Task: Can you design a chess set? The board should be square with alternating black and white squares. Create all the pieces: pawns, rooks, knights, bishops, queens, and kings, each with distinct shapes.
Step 2543:
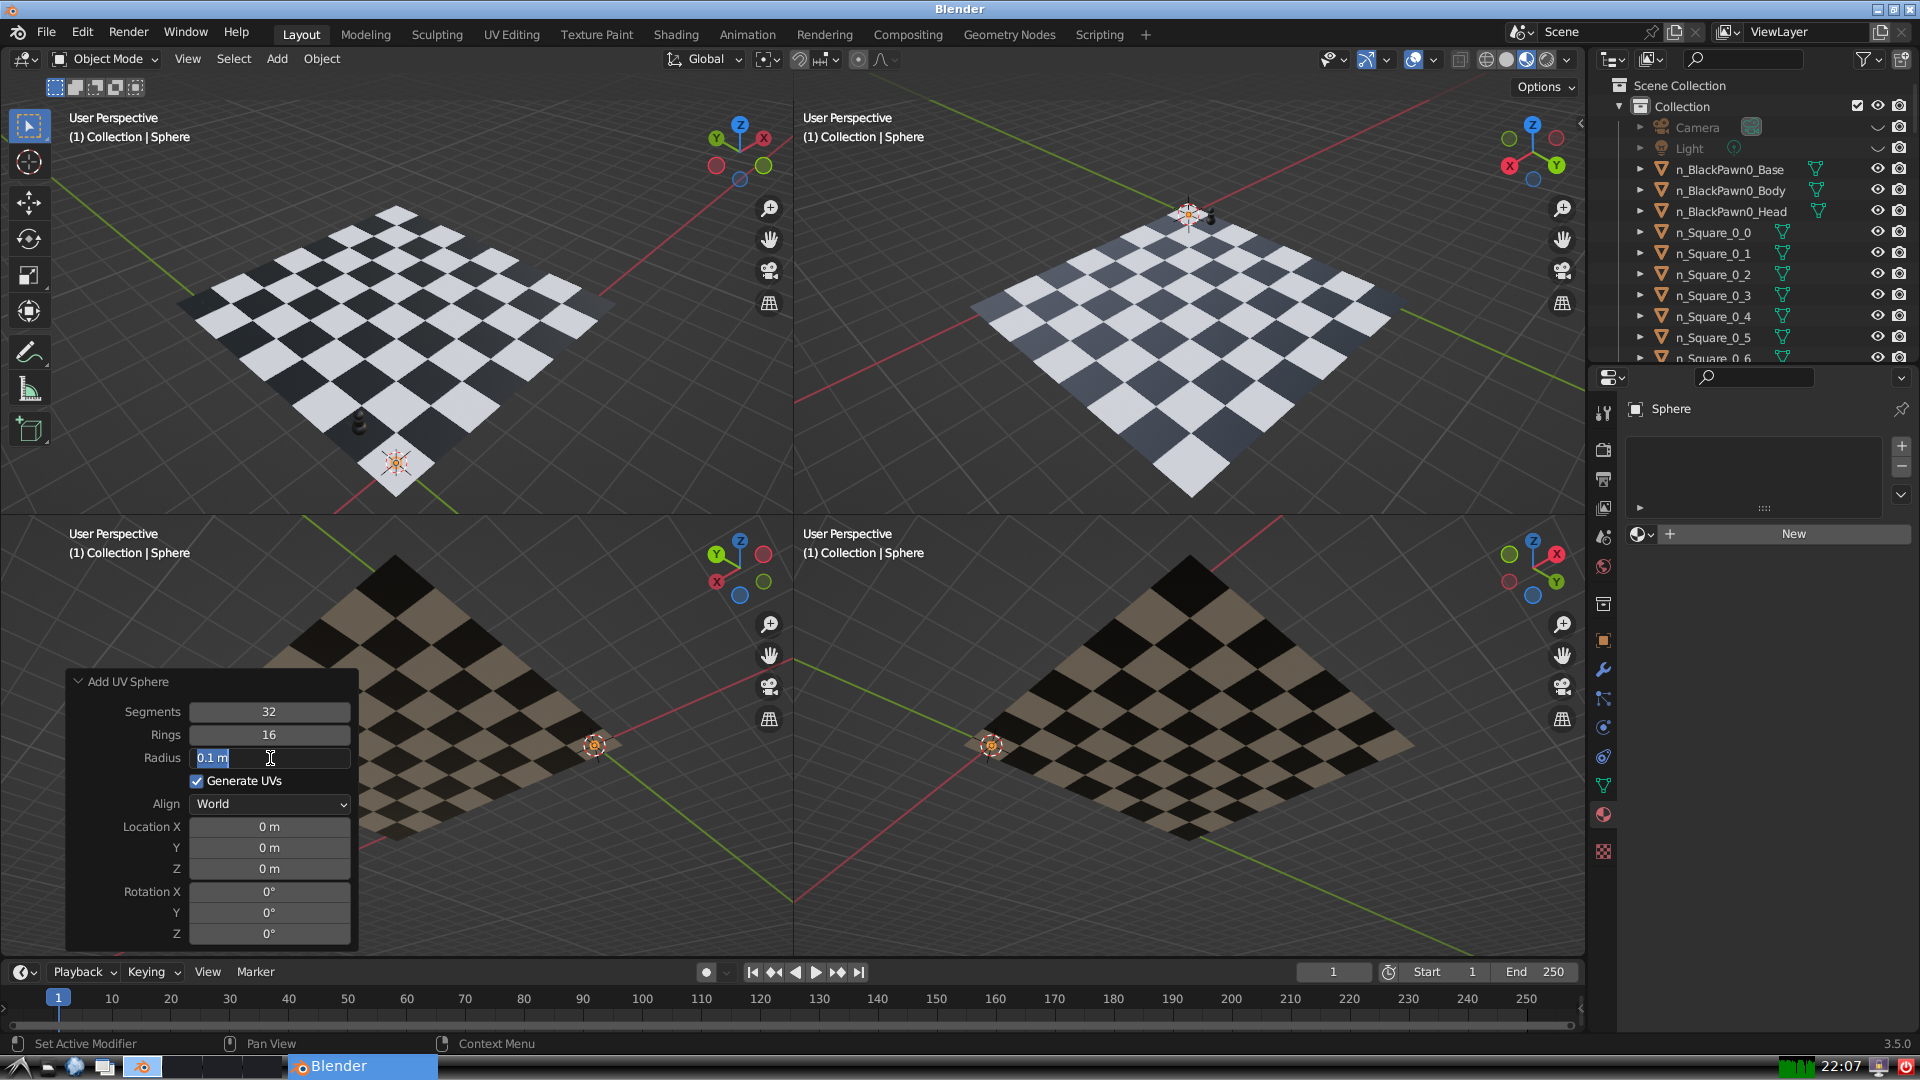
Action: input_text: 0.15